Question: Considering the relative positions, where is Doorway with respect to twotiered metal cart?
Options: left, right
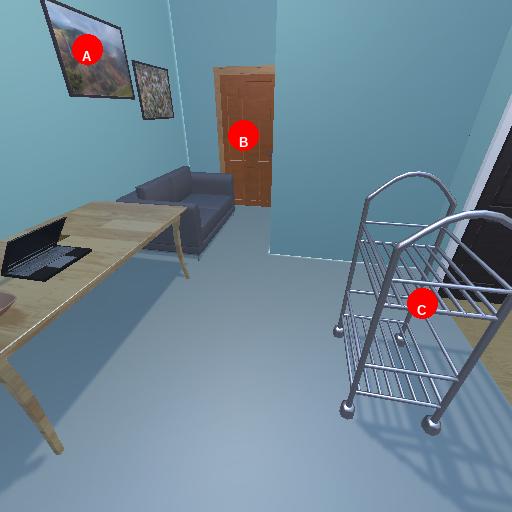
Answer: left